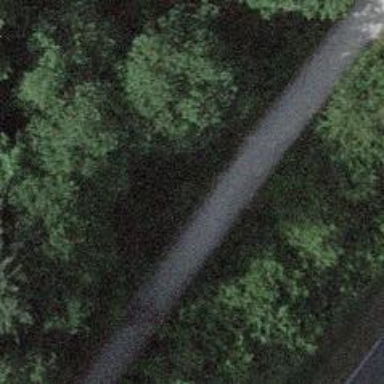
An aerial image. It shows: Unpaved track with grade2 quality type.